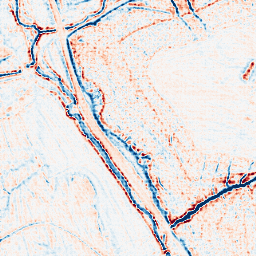
Category: edge_preserving
Decomposition family: bilateral
Decomposition parameters: d: 9
sigma_color: 50
sigma_space: 50
Upsampling method: sinc_hamming
Upsampling parameters: scale: 4
kernel_size: 4
Upsampling scale: 4